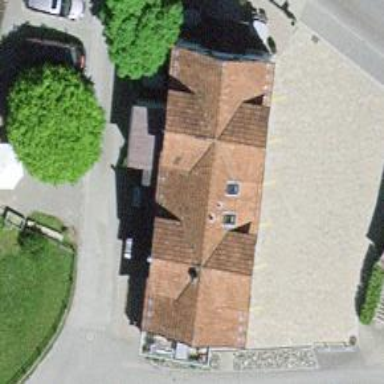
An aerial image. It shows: Restaurant in building.